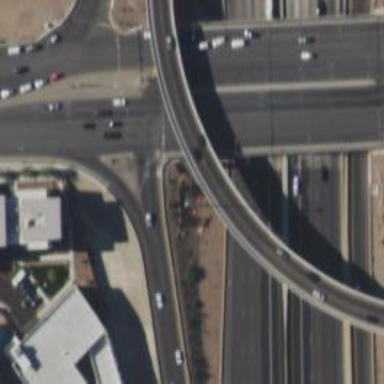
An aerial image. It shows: Primary highway on asphalt bridge.